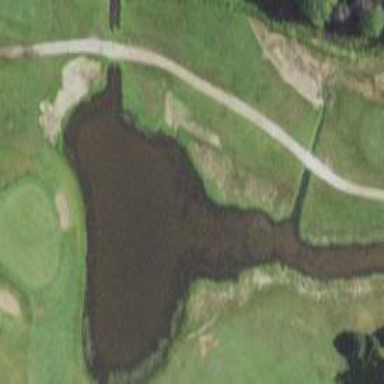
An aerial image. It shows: Water hazard on golf course. The hazard is natural water feature.